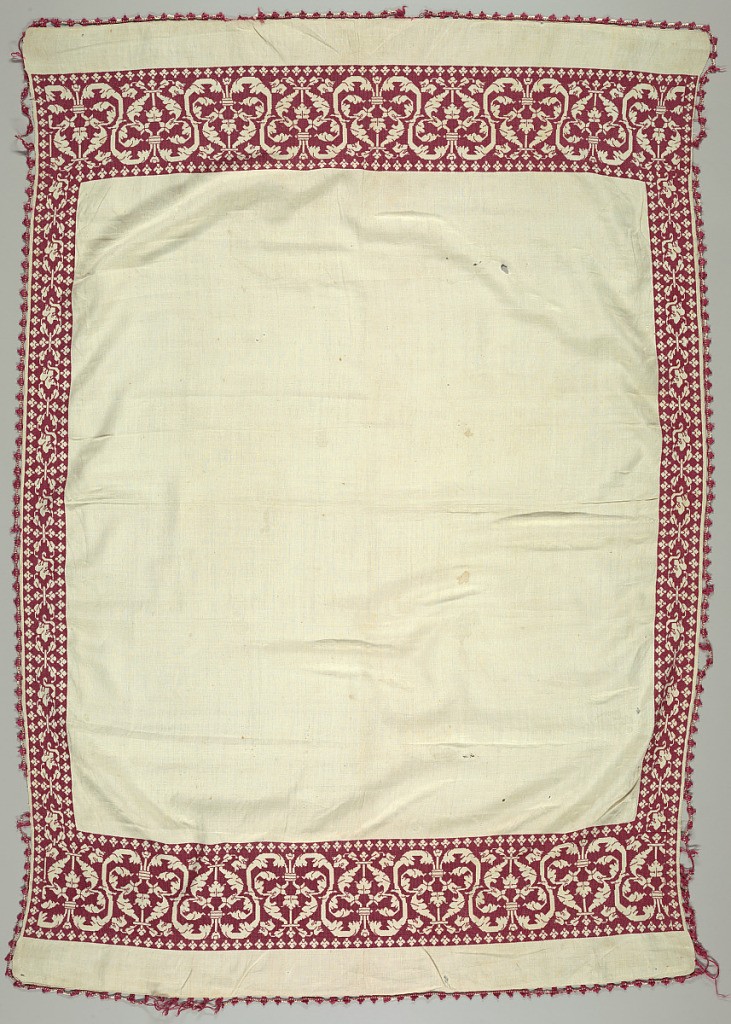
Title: Towel
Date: early 17th century
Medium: linen, silk Technique: embroidered on plain weave using double running stitches for linear details; background area has horizontal and vertical wrapping stitches pulled tight to deflect groups of warps and wefts; weft loops in a countered two units of four-strand twining
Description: Towel with an embroidered end and side borders in red. The embroidery fills the background of the pattern in a pattern of a curving vine. Decorative silk fringe sewn to four sides in red and white block pattern.